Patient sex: F
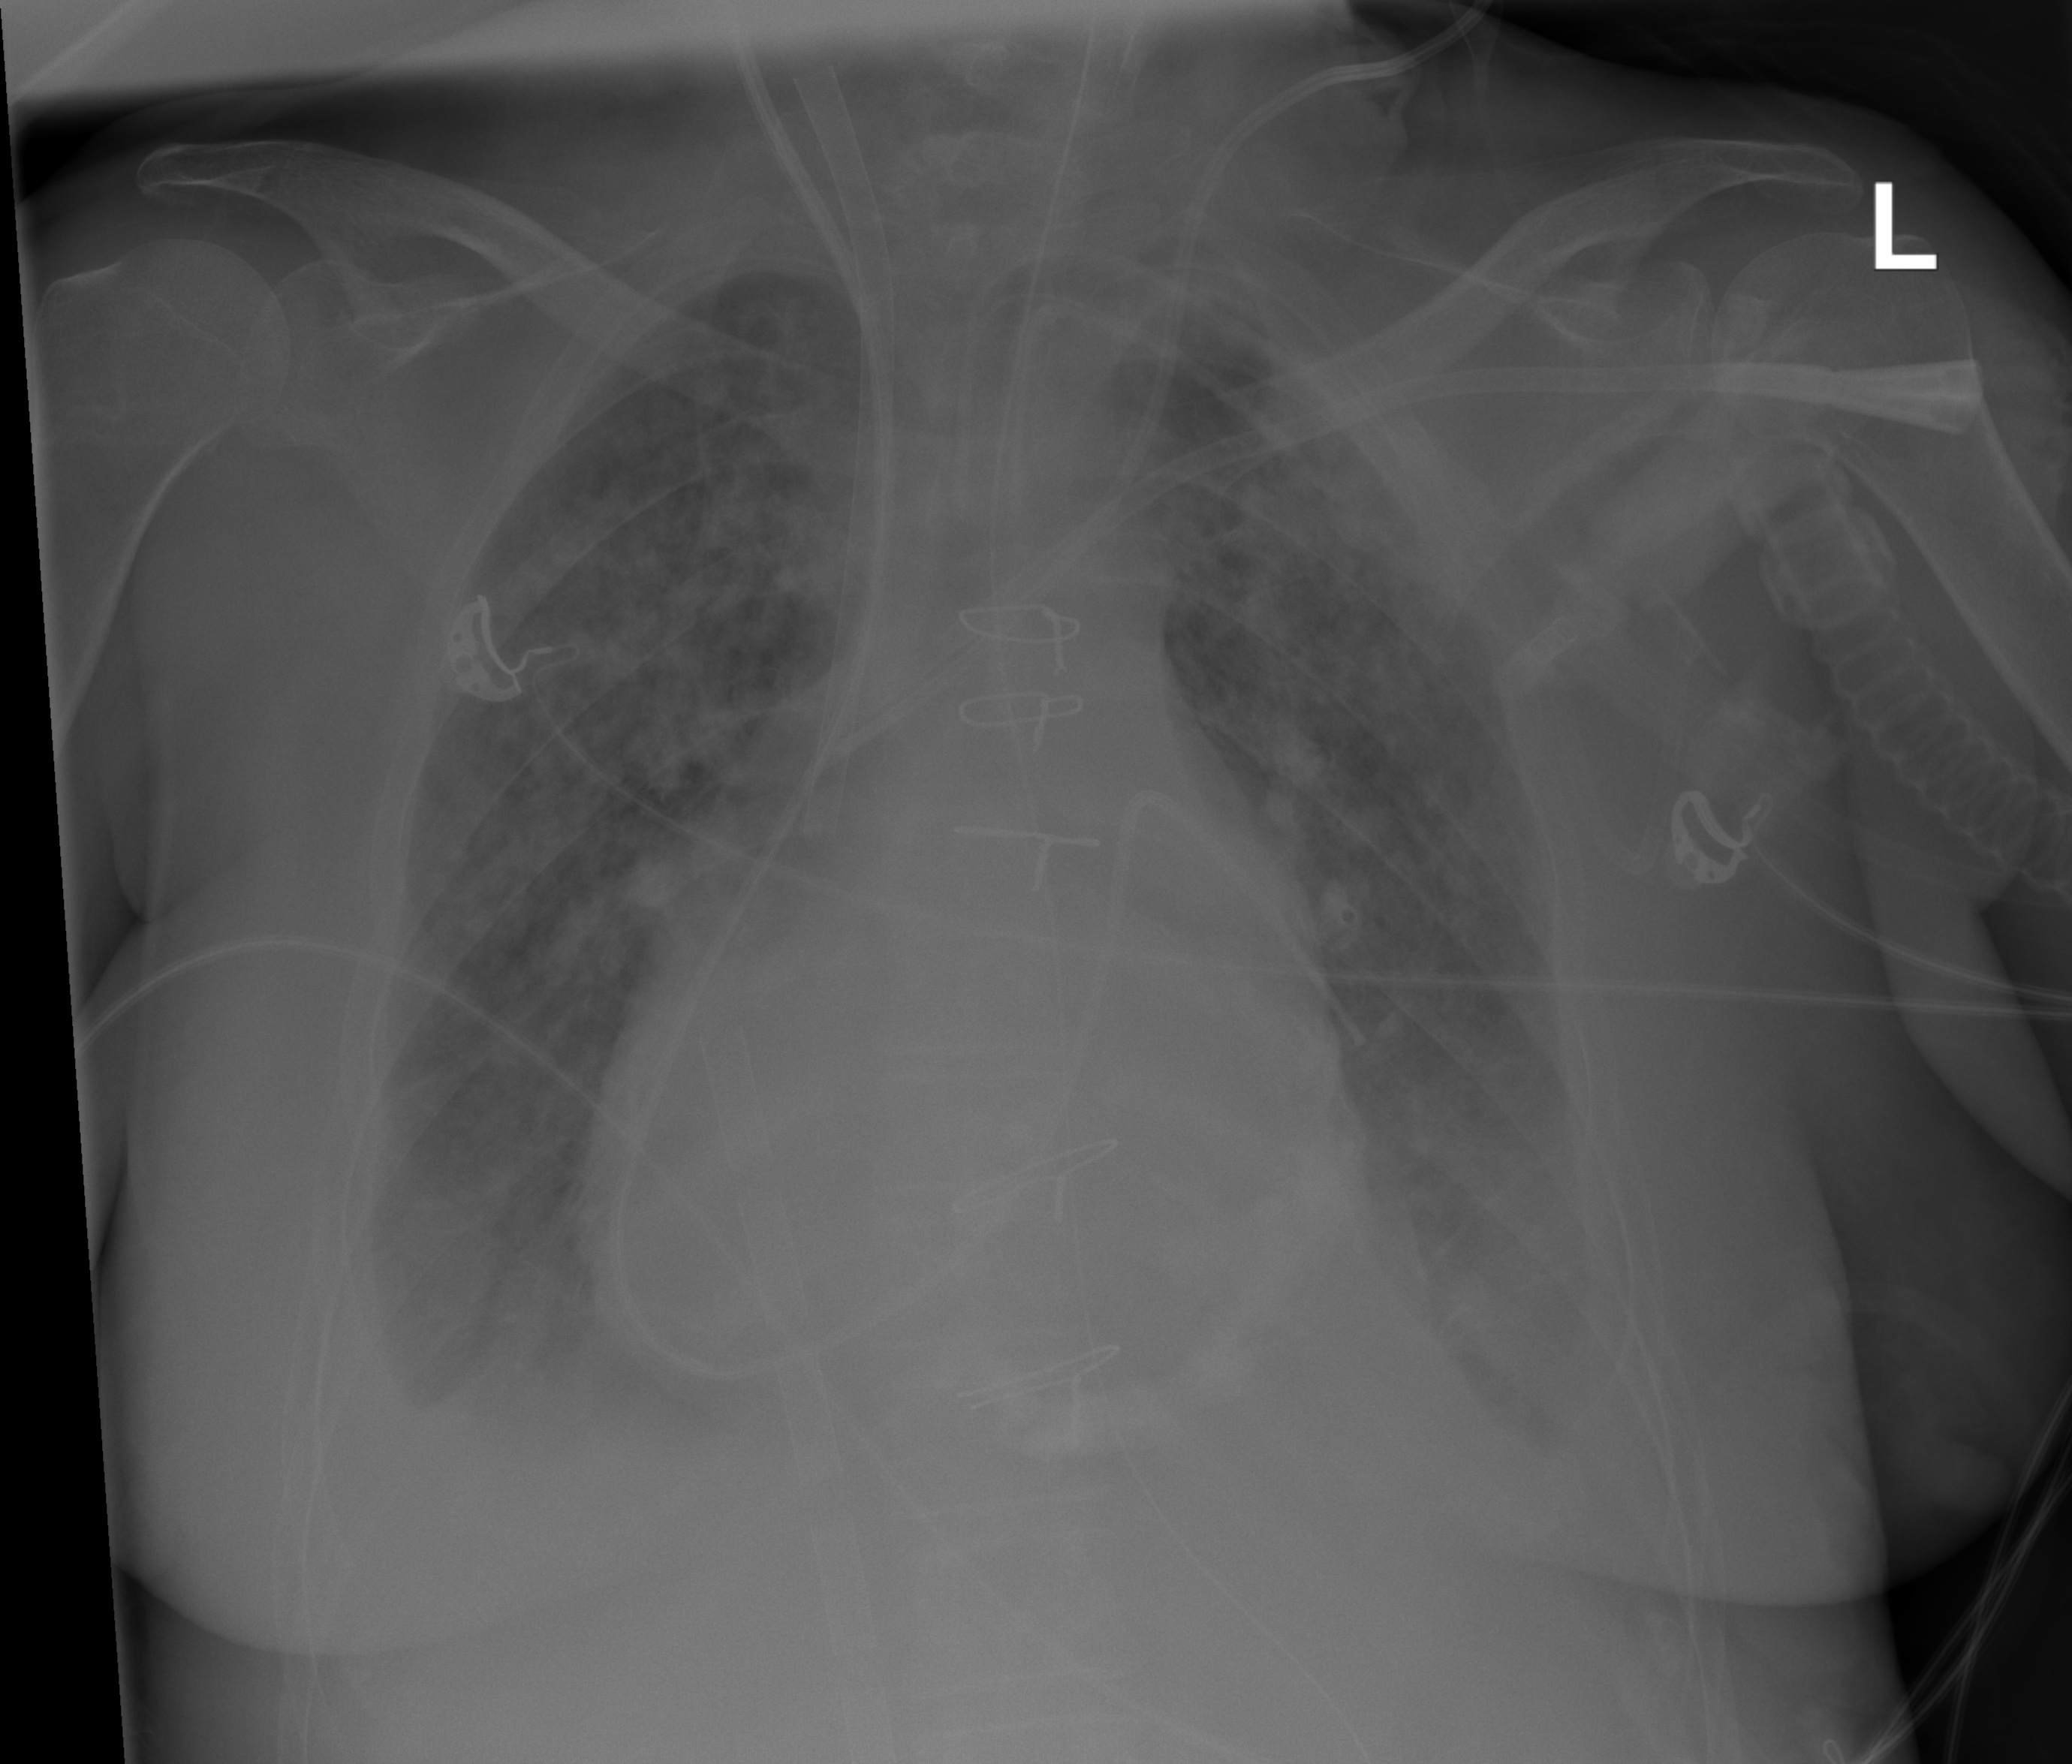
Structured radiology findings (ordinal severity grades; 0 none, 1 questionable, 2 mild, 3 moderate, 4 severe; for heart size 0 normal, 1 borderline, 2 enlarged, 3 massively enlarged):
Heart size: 0
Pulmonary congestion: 2
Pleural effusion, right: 2
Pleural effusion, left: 3
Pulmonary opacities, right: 0
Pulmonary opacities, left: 0
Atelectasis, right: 2
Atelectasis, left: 2